Question: I am implementing AVSpeechSynthesizer with this UI in my app:

How can I get the progress from the AVSpeechSynthesizer utterance? I see that there is no delegate method or an API to get the current progress, but is there a workaround to getting the progress?
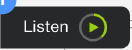
Answer: There are two ways to go here. Both start with setting a <URL> for your 'AVSpeechSynthesizer' instance.
If you're providing text to the synthesizer by creating and enqueueing several utterances, you can keep track of the utterances you've given it to speak, and implement <URL> in your delegate to be notified when they're complete. Depending on how long your spoken text is and how many utterances you've broken it into, measuring the number of completed utterances against the total number to be spoken ma provide a decent coarse-grained indication of speech progress.
If you're providing text all in one utterance, or if you're using multiple utterances and want a more fine-grained measure of progress, implement <URL> in your delegate. You can observe progress by comparing the range currently being spoken against the length of the speech string.